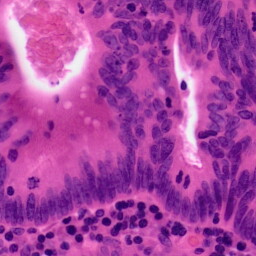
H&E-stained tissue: Colon